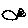
Label: fish